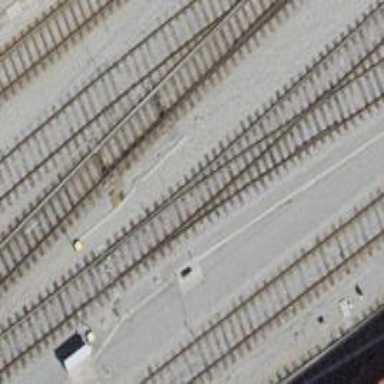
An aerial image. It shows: Railway siding with one electrified track and contact line.